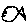
Label: fish